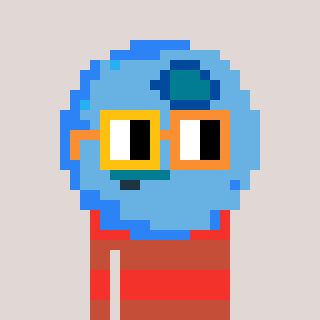
a pixel art character with square yellow and orange glasses, a blueberry-shaped head and a rust-colored body on a warm background